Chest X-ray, PA view. Patient: 48 years old, sex F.
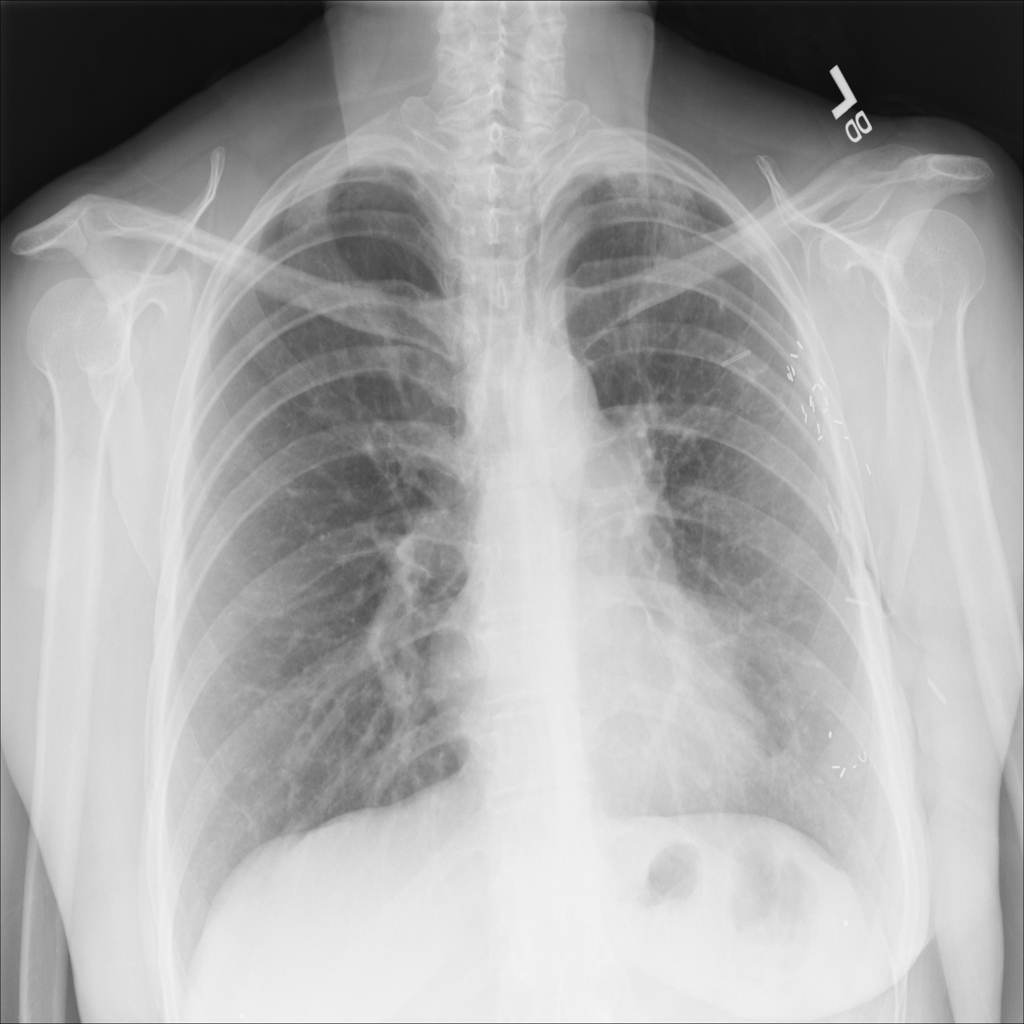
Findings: No Finding